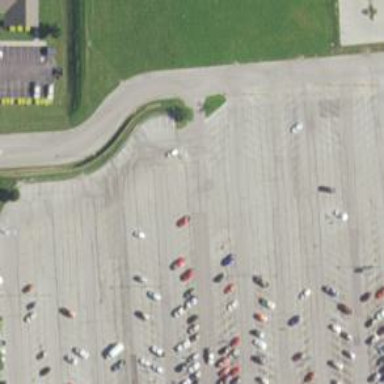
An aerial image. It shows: Trolley bay.